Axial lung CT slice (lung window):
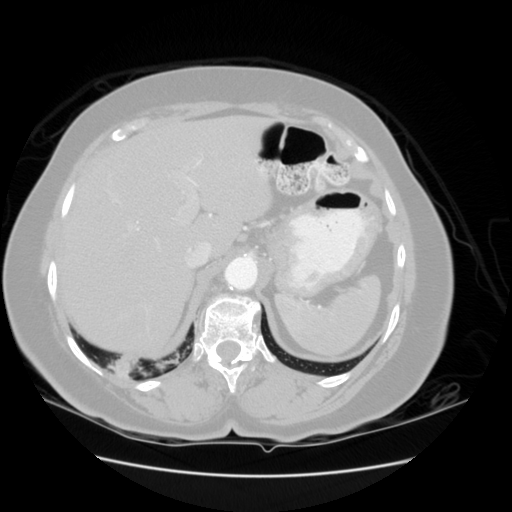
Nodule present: no